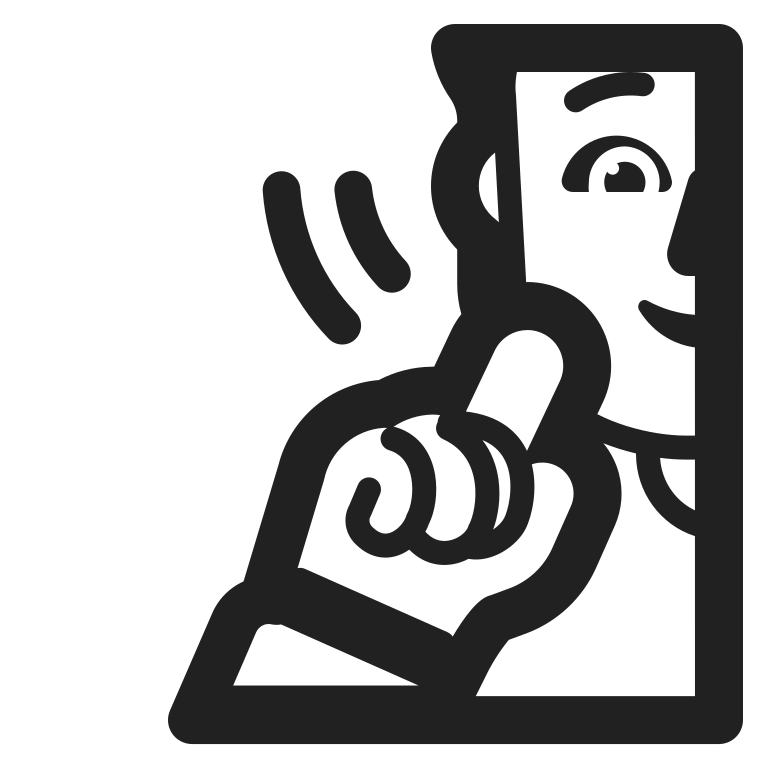
person deaf high contrast default